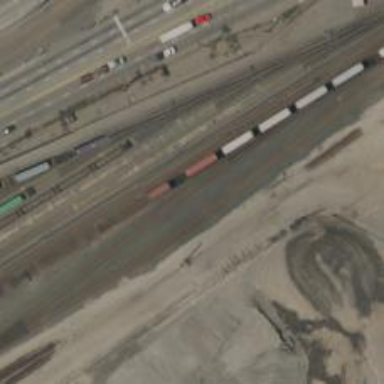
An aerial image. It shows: Railway siding for service.